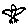
Label: bird